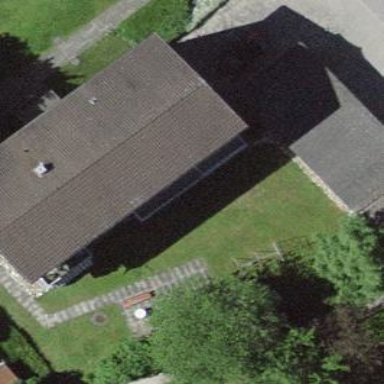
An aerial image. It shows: Group of garages.